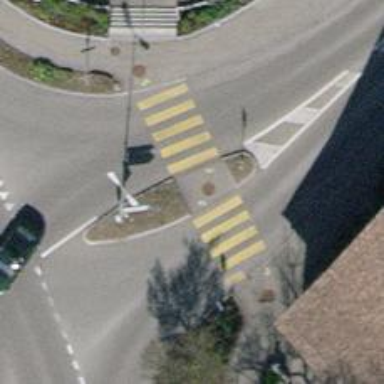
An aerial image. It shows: Zebra crossing with pedestrian island.